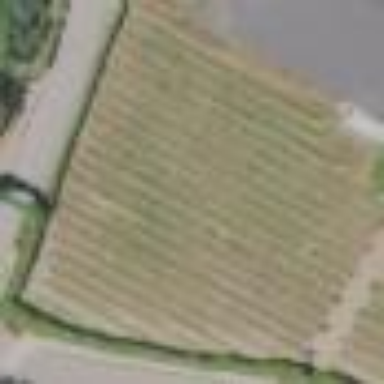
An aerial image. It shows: Vineyard where grapes are grown.